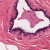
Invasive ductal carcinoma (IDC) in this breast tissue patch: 0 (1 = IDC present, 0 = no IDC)